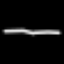
Label: line